Question: I'm making a chart in C# that is linked to donation data. Each week, the total donations are recorded in the table. The chart pulls those numbers and graphs them in a line graph.
The problem that I'm having is that each week is being recorded as a day of the week, and so controls that should work based on weeks are not working correctly. I attached my code and a picture of the result below.
I want to know why each data point here is being displayed as a day of the week. Is it how I'm loading the data?
Thanks for any help that you can give.
Here's my code:
'''
#region Chart4
string DonationSelect = this.DonationSelect.SelectedValue;
Time = Convert.ToInt32(DonationSelect);
if (Time > 3)
Chart4.Series[0].IsValueShownAsLabel = false;
else
Chart4.Series[0].IsValueShownAsLabel = true;
Chart4.Series[0].ChartType = SeriesChartType.Line;
Chart4.ChartAreas["ChartArea1"].AxisX.IsMarginVisible = true;
StartDate = GetNextDay(DateTime.Today, DayOfWeek.Sunday);
TargetDate = GetNextDay(StartDate.AddMonths(-1 * Time), DayOfWeek.Sunday);
for (DateTime i = TargetDate; i <= DateTime.Now; i = i.AddDays(7))
{
int Donations = 0;
var oDonation = oDatabase.ExecuteScalar(@"SELECT Offering FROM
tblStats WHERE Date=@Date",
"Date", i);
if (oDonation != null && oDonation != DBNull.Value)
{
Donations = Convert.ToInt32(oDonation);
}
//int Attendance = Convert.ToInt32();
string Date = i.ToShortDateString();
Chart4.Series[0].Points.AddXY(Date, Donations);
}
StripLine StripLine = new StripLine();
StripLine.BackColor = Color.LightGray;
StripLine.Interval = 1;
StripLine.IntervalType = DateTimeIntervalType.Weeks;
StripLine.StripWidth = .5;
StripLine.StripWidthType = DateTimeIntervalType.Weeks;
StripLine.IntervalOffset = 0;
StripLine.IntervalOffsetType = DateTimeIntervalType.Days;
Chart4.Legends.Add(new Legend("Legend3"));
Chart4.Series[0].Legend = "Legend3";
Chart4.Series[0].IsVisibleInLegend = true;
Chart4.Series[0].LegendText = "Donations";
Chart4.BorderSkin.SkinStyle = BorderSkinStyle.Emboss;
Chart4.BackColor = Color.PowderBlue;
Chart4.Series[0].BorderWidth = 3;
Chart4.Series[0].BorderColor = Color.Orange;
Chart4.ChartAreas["ChartArea1"].AxisX.Title = "Date";
Chart4.ChartAreas["ChartArea1"].BackColor = Color.LightGray;
Chart4.ChartAreas["ChartArea1"].BackSecondaryColor = Color.White;
Chart4.ChartAreas["ChartArea1"].BackGradientStyle = GradientStyle.TopBottom;
Chart4.ChartAreas["ChartArea1"].AxisX.StripLines.Add(StripLine);
#endregion
'''

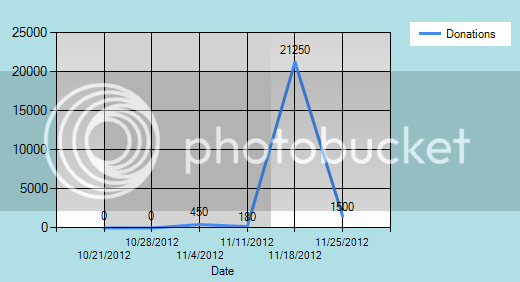
Answer: Okay, so I fiddled around with it a lot more yesterday, and here was the problem:
string Date = i.ToShortDateString();
'''
Chart4.Series[0].Points.AddXY(Date, Donations);
'''
The issue was that in order for dates to work right, they need to be added to the axis as 'DateTime' variables instead of strings. As such, anything working with weeks simply counted in units of 7 strings.
The correct code is here:
'''
Chart4.Series[0].Points.AddXY(i, Donations);
'''
Thanks for pointing me in the right direction!